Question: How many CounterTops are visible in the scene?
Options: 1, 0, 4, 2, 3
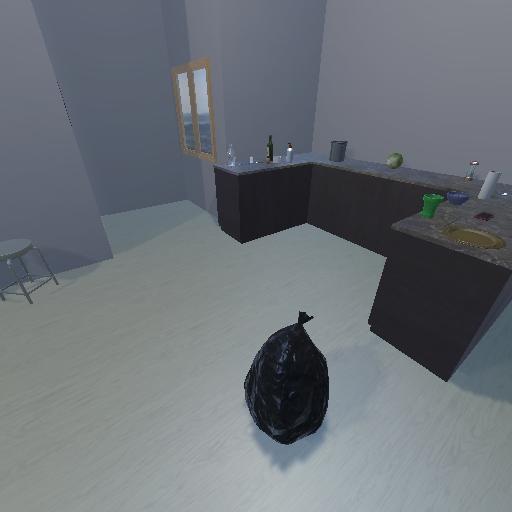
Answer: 1